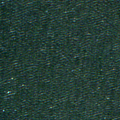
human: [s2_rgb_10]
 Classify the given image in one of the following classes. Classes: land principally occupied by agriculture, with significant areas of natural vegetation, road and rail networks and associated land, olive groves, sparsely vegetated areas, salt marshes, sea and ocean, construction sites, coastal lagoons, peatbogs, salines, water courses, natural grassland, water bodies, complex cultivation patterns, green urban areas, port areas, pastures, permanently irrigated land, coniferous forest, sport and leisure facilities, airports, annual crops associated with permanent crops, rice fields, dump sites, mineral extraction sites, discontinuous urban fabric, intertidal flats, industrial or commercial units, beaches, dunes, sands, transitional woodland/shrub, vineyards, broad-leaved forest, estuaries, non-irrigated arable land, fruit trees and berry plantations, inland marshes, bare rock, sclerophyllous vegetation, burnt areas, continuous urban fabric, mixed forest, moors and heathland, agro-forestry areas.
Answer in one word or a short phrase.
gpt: sea and ocean